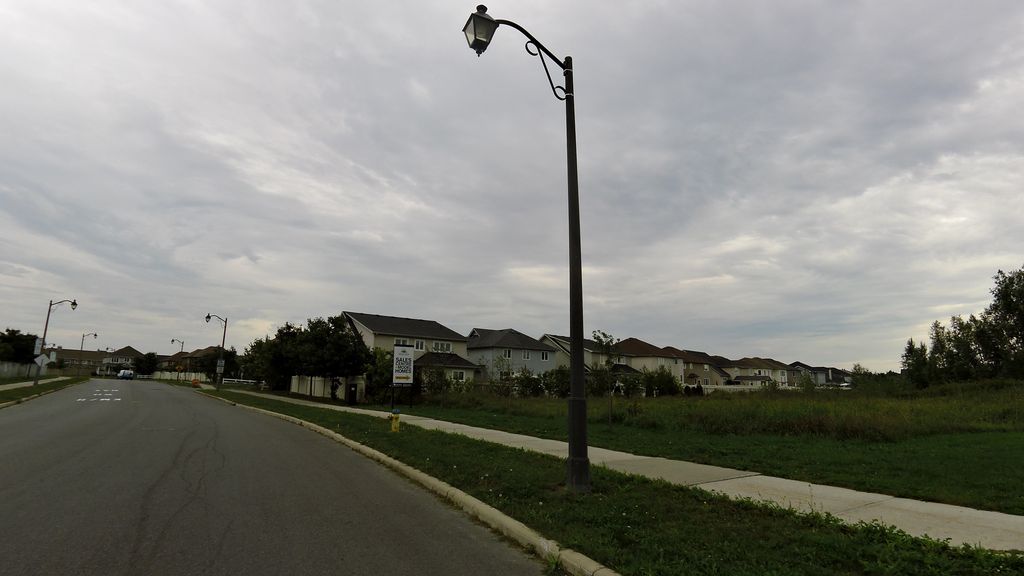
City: ottawa-gatineau